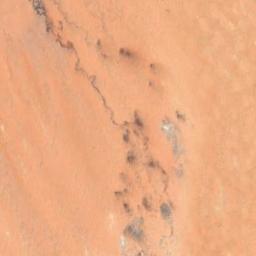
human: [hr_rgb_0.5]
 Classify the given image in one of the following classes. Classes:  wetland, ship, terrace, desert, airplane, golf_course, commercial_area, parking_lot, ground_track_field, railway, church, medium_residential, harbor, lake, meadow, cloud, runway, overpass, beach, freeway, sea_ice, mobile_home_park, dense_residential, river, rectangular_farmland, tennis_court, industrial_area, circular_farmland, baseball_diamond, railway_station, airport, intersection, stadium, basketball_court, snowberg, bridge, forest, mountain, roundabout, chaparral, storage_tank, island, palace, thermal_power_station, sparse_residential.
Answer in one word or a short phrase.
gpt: desert